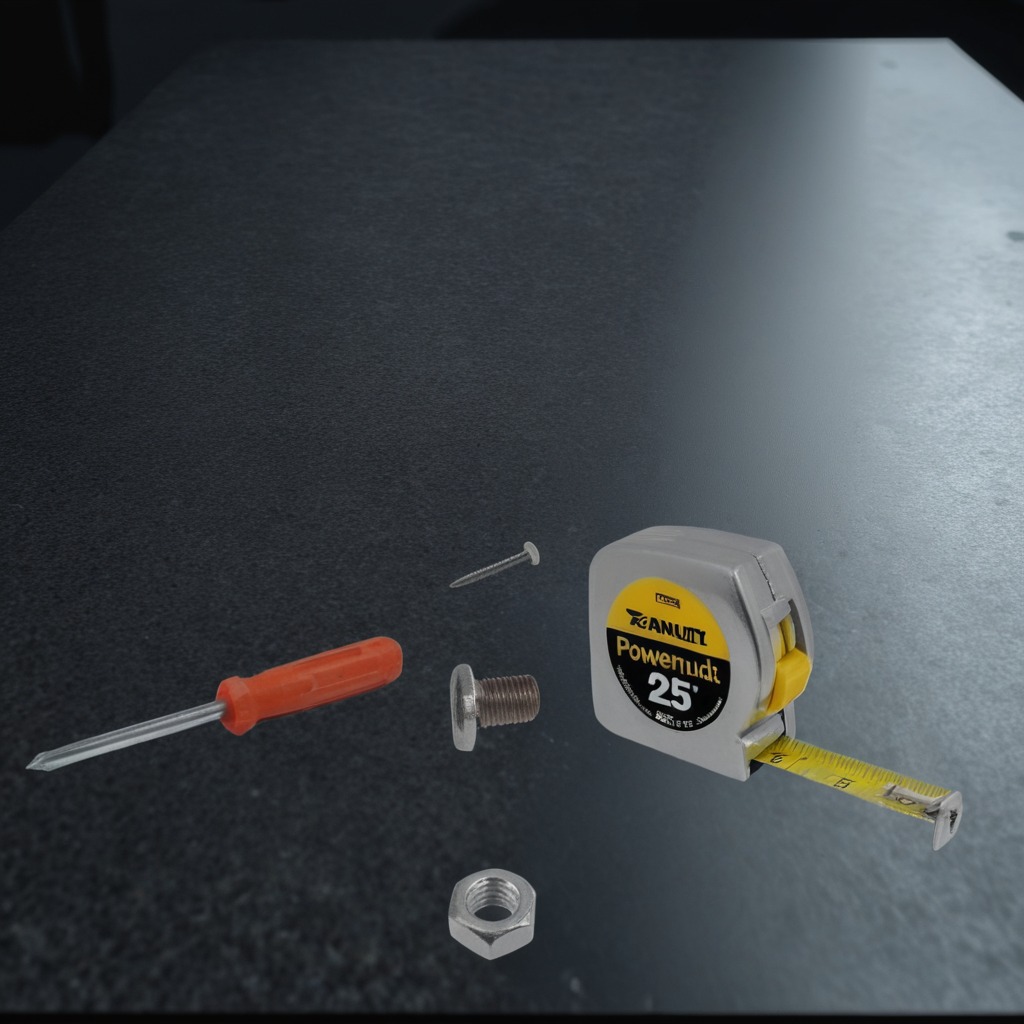
A measuring tape, a metal machine screw, an iron nail, a screwdriver, and a metal nut are lying on the clean granite table inside a workshop at night.